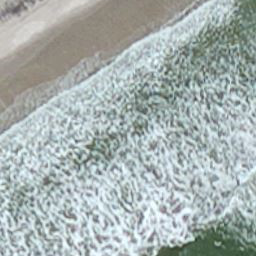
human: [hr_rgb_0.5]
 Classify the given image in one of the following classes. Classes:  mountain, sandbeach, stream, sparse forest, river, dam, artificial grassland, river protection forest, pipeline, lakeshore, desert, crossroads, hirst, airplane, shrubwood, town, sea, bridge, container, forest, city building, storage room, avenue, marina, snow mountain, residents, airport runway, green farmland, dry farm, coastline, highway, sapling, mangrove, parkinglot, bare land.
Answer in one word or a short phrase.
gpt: coastline